Question: I am running PS2.0 on Win8.
When I run "get-help Get-ChildItem", I only see NAME and SYNTAX, where is the SYNOPSIS, RELATED LINKS and other info?

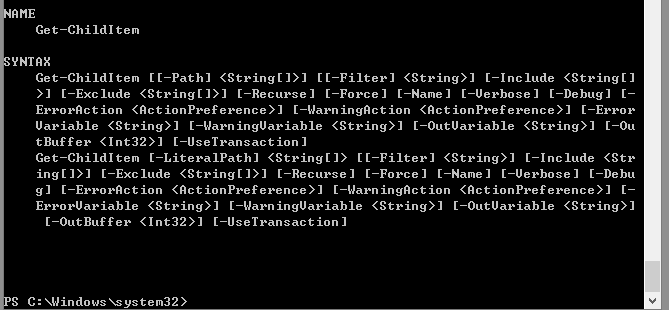
Answer: Windows 8 comes with PS3.0 built-in, where you can use 'Update-Help' (run as administrator) to update your help files.
If you are not on W8 and just have PS2.0 as you say and tagged, you can download the core help files from Microsoft <URL>